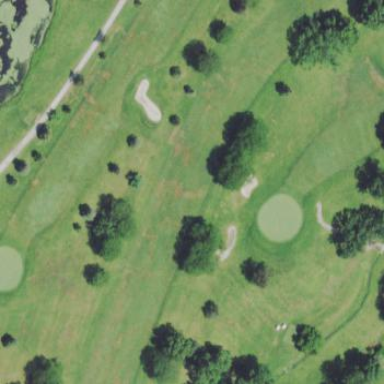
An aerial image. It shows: Golf fairway surrounded by grass.